Field crop: maize
Growth stage: 1
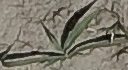
Species: sorghum